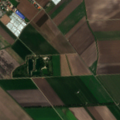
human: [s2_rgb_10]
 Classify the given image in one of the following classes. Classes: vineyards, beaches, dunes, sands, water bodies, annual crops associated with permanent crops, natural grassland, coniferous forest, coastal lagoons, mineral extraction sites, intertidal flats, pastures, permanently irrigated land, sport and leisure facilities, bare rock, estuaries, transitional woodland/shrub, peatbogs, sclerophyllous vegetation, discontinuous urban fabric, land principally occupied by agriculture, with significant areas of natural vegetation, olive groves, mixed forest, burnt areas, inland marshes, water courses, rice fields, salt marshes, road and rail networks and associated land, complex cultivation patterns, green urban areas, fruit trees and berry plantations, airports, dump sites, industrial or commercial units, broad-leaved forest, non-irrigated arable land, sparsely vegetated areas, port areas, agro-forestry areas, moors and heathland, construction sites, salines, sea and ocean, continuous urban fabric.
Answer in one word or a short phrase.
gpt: discontinuous urban fabric, non-irrigated arable land